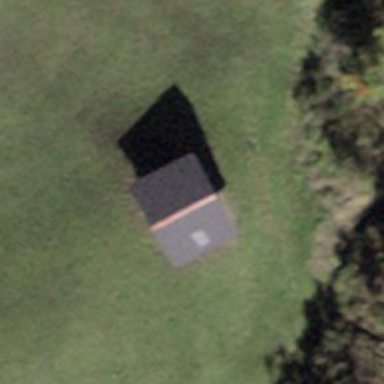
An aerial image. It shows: Cabin.